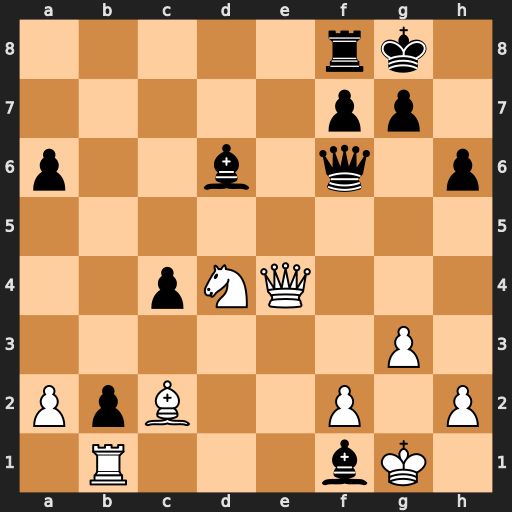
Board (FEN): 5rk1/5pp1/p2b1q1p/8/2pNQ3/6P1/PpB2P1P/1R3bK1
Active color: w
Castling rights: -
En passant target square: -
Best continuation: Qh7#